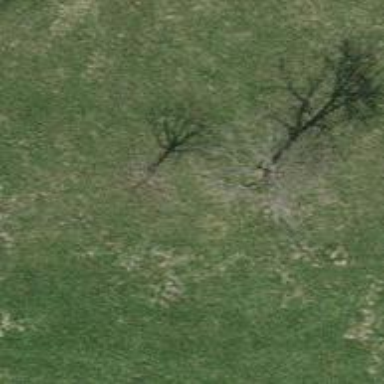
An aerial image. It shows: Beautiful tree in nature.